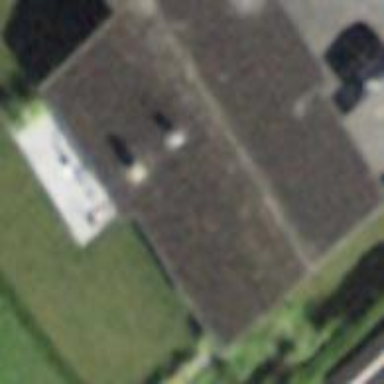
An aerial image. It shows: Detached building.